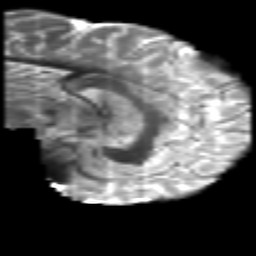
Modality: T2w
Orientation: sagittal
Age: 22
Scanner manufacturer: philips
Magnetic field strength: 3 T
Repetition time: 8.6 s
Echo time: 0.127 s